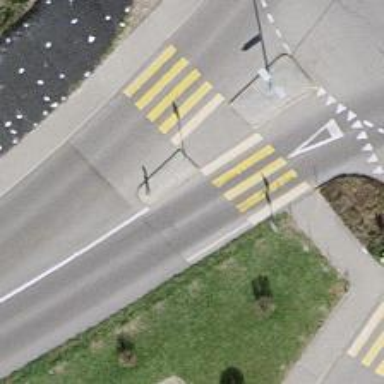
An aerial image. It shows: Zebra crossing on the road.